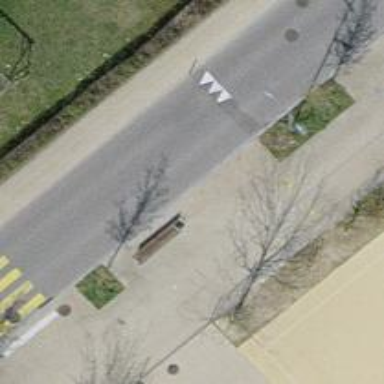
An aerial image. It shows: Bicycle parking area with stands.